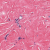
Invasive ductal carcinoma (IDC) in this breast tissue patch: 0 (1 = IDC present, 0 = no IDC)